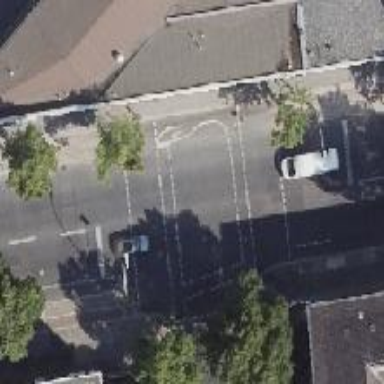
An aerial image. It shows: Crossing with traffic signals.